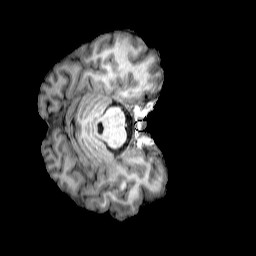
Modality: T1w
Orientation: axial
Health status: ill
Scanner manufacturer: siemens
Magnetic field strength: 3 T
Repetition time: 2 s
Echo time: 0.00303 s